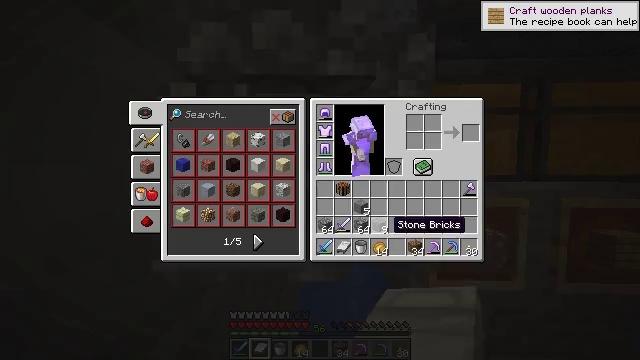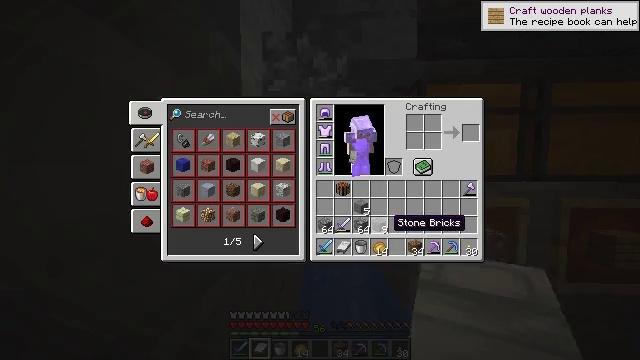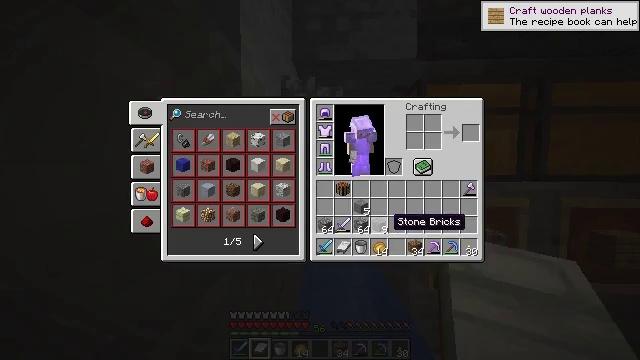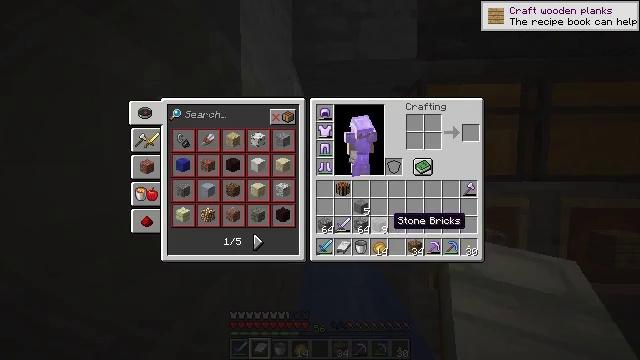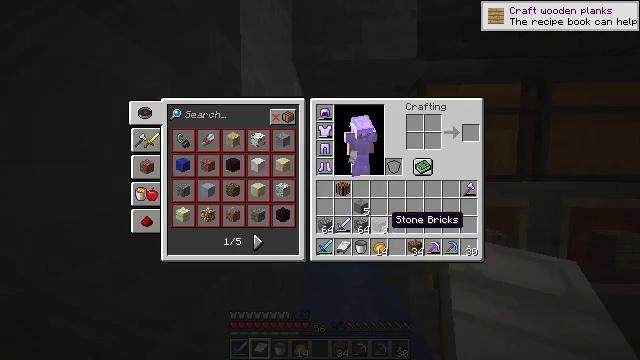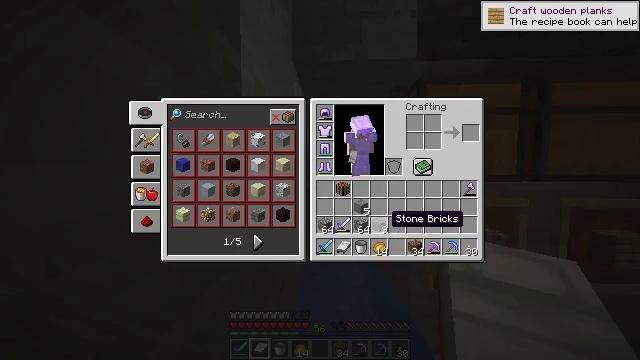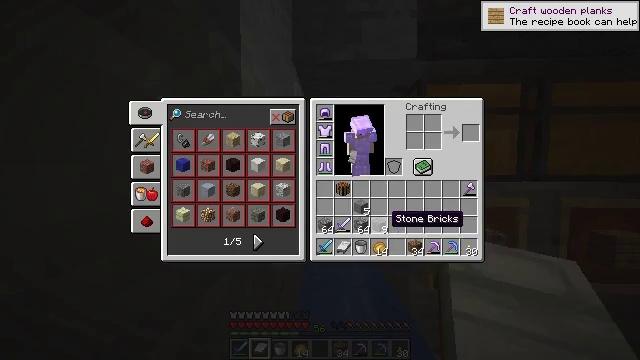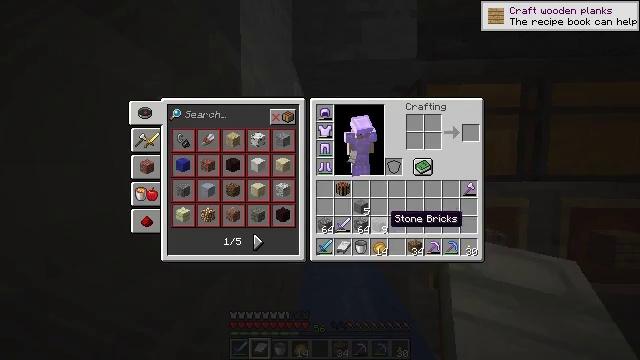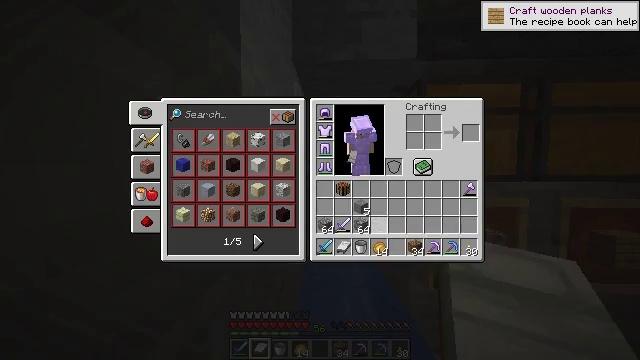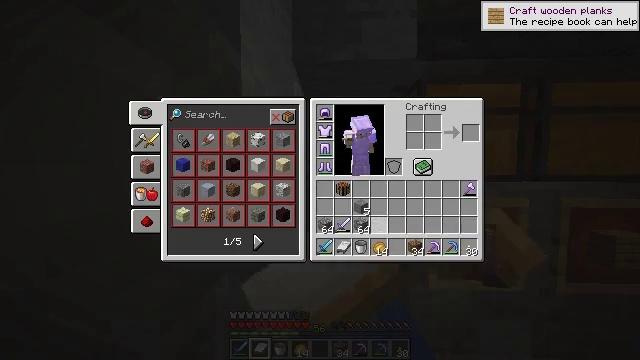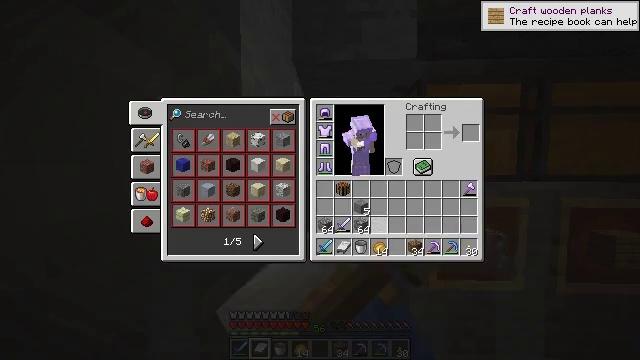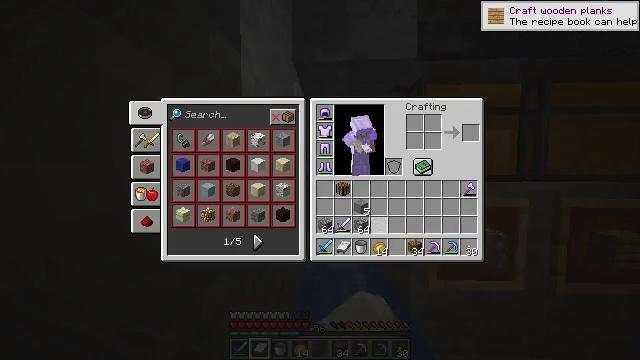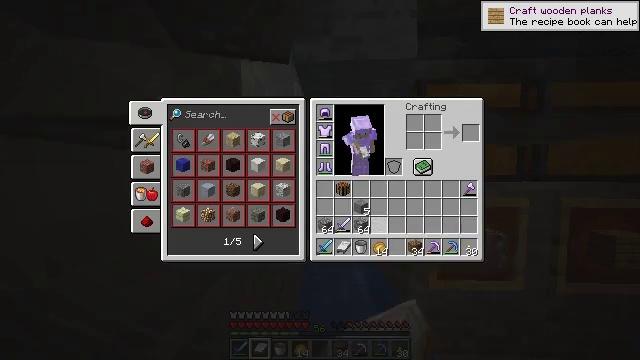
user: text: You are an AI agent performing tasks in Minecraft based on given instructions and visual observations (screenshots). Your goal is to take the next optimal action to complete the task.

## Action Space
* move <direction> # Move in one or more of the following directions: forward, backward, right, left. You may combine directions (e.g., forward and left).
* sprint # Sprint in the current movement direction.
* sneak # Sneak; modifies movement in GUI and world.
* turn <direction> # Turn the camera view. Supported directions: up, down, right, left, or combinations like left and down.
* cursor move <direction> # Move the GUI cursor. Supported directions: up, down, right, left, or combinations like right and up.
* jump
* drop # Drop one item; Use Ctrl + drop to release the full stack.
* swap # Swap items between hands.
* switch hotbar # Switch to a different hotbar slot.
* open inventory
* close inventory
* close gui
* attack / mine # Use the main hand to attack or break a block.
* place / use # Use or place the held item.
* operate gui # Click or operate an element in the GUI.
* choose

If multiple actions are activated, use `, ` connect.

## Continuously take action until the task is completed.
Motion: motion action
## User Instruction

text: Drop stone bricks.
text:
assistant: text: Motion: sprint, open gui
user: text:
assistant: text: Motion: sprint
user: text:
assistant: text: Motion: sprint
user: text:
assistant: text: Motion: sprint
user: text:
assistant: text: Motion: sprint
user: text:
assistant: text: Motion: sprint
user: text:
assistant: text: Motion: sprint
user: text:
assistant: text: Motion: sprint, drop
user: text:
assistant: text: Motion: sprint, drop
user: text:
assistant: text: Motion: sprint
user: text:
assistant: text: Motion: sprint
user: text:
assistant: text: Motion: sprint
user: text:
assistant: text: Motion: sprint